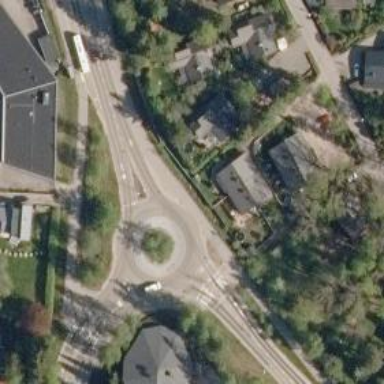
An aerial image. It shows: Asphalt road that is secondary route leading to roundabout.